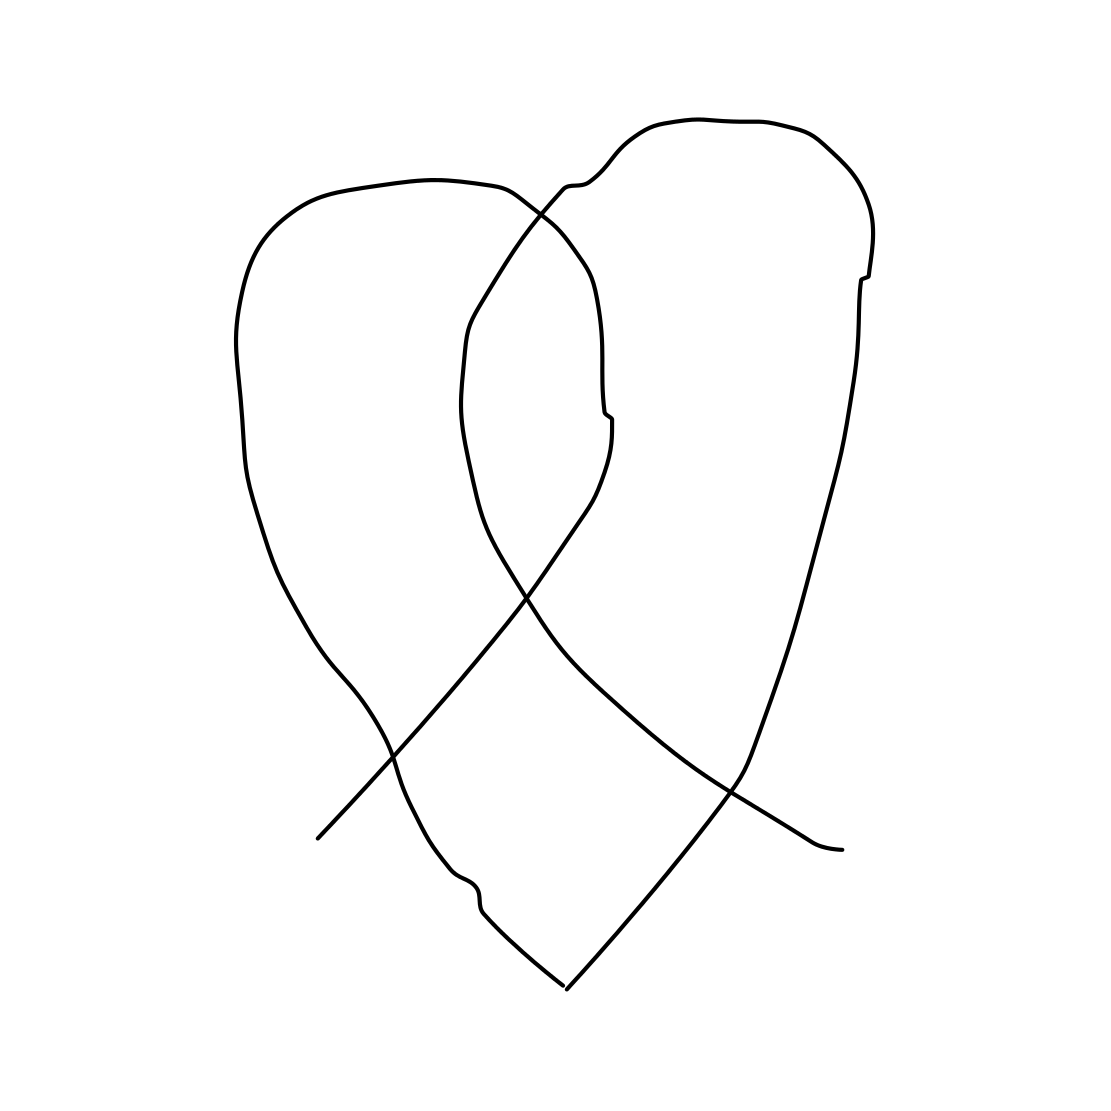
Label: pretzel